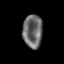
Tissue: lung
Cell type: Epithelial cells
Senescence score: 0.2098
Nuclear area (px): 637
Mean DAPI intensity: 106.214